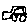
Label: car